Question: I came up with this UDF, there must be a better way?
If the number is '<0.00001' then use base 10 notation instead of 'e-'. Input range is '0-1'.
'''
'''{r temp}
udf_expTo10 <- function(x){
x <- as.character(x)
if(grepl("e-",x)){
x <- round(as.numeric(unlist(strsplit(x,"e-"))),1)
x <- paste0(x[1]," x 10^-",x[2],"^")}else{
x <- round(as.numeric(x),4)}
return(as.character(x))
}
'''
pvalue = 'r udf_expTo10(0.000000123)'
pvalue = 'r udf_expTo10(0.00123)'
pvalue = 'r udf_expTo10(1)'
pvlaue = 'r udf_expTo10("-1.222123e-15")'
'''

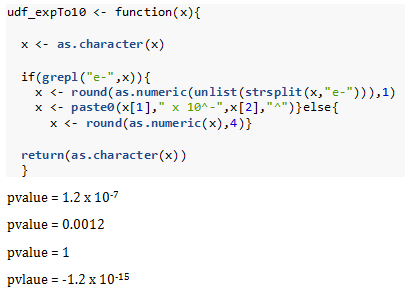
Answer: This has been done in long time ago, you can simply write '$'r -1.222123e-15'$' or '$'r 0.000000123'$'. I'm not sure why you were trying to reinvent the wheel, but I'm open to suggestions to improve 'knitr:::format_sci_one'.